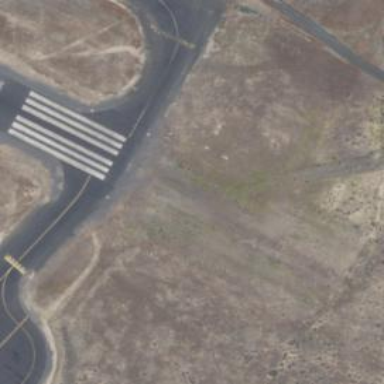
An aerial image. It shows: Runway at airport.